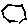
Label: hexagon